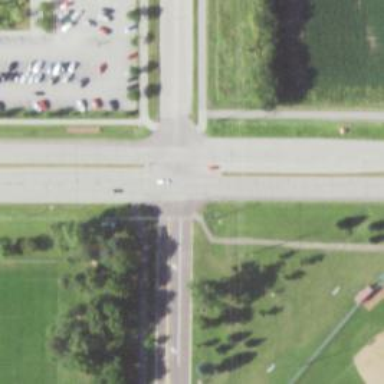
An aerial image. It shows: Secondary road leading to roundabout.